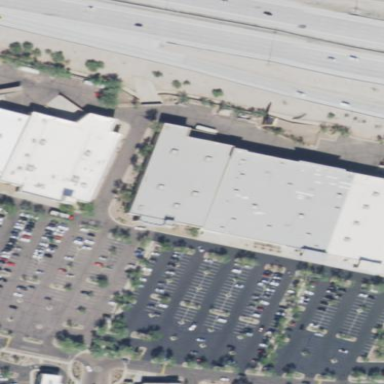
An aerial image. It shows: Building.